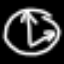
Label: clock